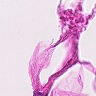
Metastatic tissue present: no